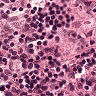
Metastatic tissue present: no